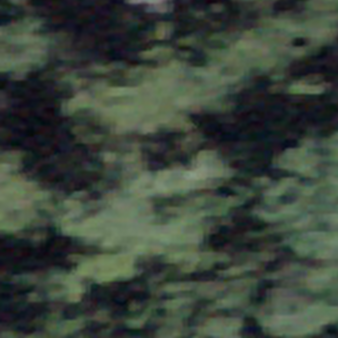
Label: other